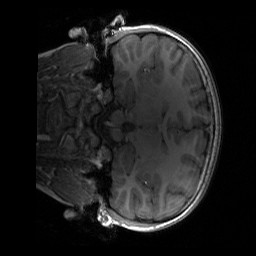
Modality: T1w
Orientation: coronal
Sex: male
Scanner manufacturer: siemens
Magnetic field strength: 3 T
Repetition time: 1.9 s
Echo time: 0.00243 s